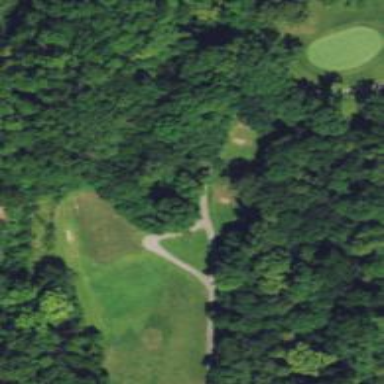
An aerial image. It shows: Pathway for golfing.